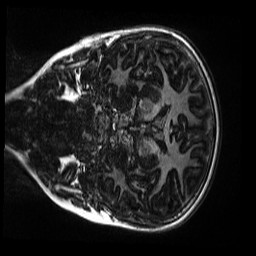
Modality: MP2RAGE
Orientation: coronal
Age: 9
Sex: female
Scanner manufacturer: siemens
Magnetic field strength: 3 T
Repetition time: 4 s
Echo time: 0.00303 s